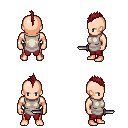
a pixel art fantasy rpg character, male body template, human, light skin, white tunic, red pants, brunette mohawk hairstyle, dagger, four views (front, back, left, right), 2x2 character sprite sheet, small pixel art, hard edges, no anti-aliasing